Current action and preconditions to check: trajectory_clear

Your task: For each precondition in the list above, predict whether it will hold at this action.

Consider the current scene as observed from the mobile robot's camera, and analyze the predicted future states of all dynamic agents (e.g., people, animals, vehicles, or any moving entities) within the NEXT SECOND.

IMPORTANT: Only answer "very likely" if you are absolutely certain—based on strong, clear evidence—that a dynamic agent will violate the precondition in the predicted future state. Do NOT answer "very likely" for unlikely, ambiguous, or low-probability risks.

Ask yourself for each precondition: Is there a high probability, with clear and convincing evidence, that the predicted future states of any dynamic agent will interfere with the predicted future state of the currently executing action within the NEXT SECOND, causing that precondition to fail?

Assess the risk level based on these predictions. Use "likely" or "very likely" if motions create a clear risk of interference.

Use "neutral" or "improbable" if agents are nearby but their predicted paths are clearly diverging or non-conflicting.

Failure Risk Categories: "very improbable", "improbable", "neutral", "likely", "very likely"

Answer Format: Output ONLY the probability_of_failure value from these categories: "very improbable", "improbable", "neutral", "likely", "very likely"

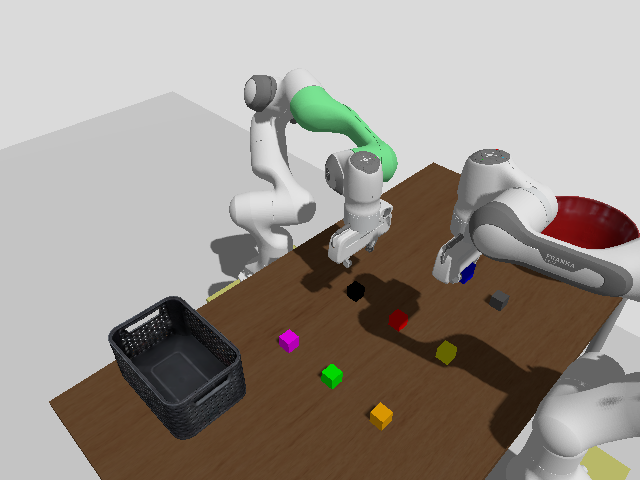

Answer: very improbable